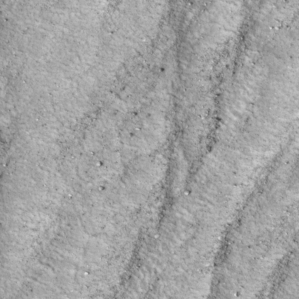
Label: non_frost